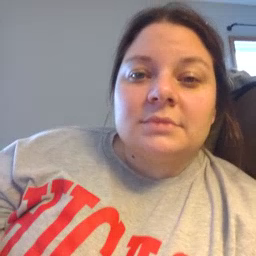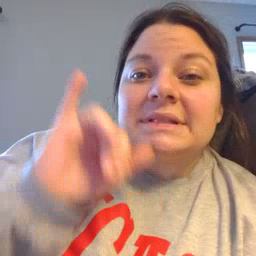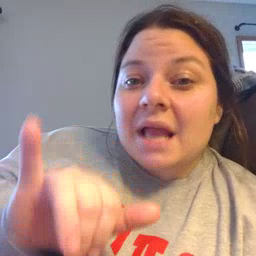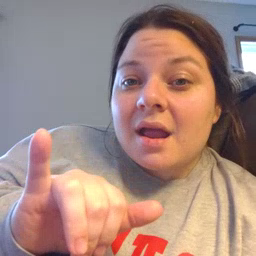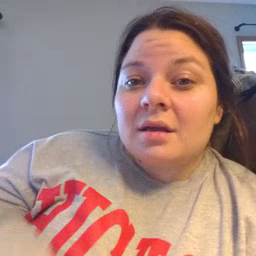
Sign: stay